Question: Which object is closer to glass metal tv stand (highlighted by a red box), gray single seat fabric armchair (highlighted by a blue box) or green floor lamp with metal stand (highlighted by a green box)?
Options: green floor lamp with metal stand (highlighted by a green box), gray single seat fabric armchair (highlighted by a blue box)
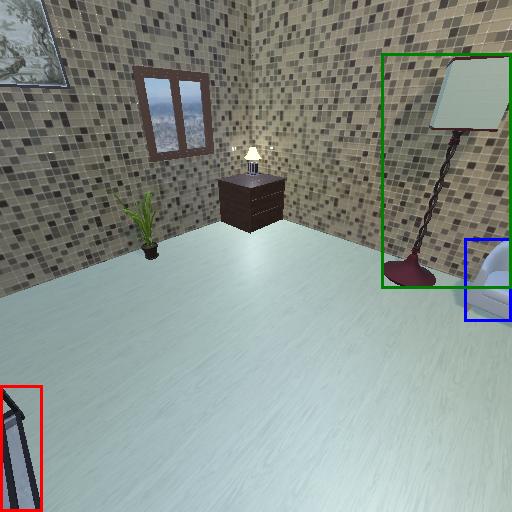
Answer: green floor lamp with metal stand (highlighted by a green box)